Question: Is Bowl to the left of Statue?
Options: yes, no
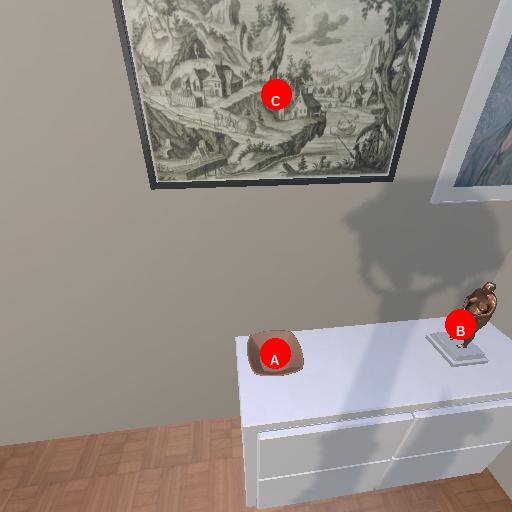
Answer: yes